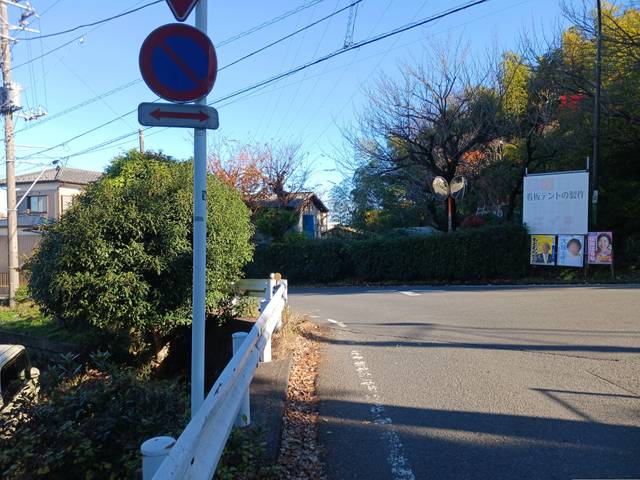
Region: Japan
Coordinates: 35.561, 139.418